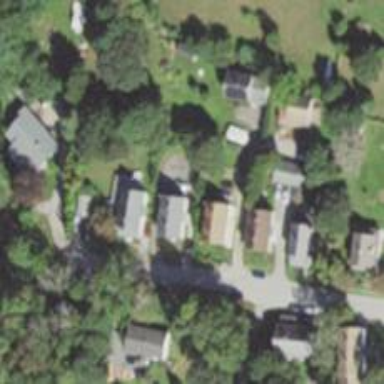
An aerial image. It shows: Residential driveway used as service road.